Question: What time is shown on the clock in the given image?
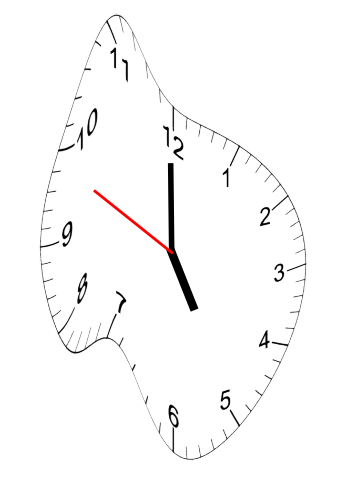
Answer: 04:59:49